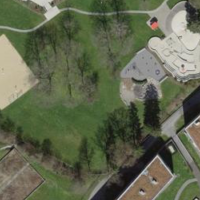
EUNIS habitat code: 53
Species observed at this site:
Prunella vulgaris
Plantago major